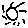
Label: sun